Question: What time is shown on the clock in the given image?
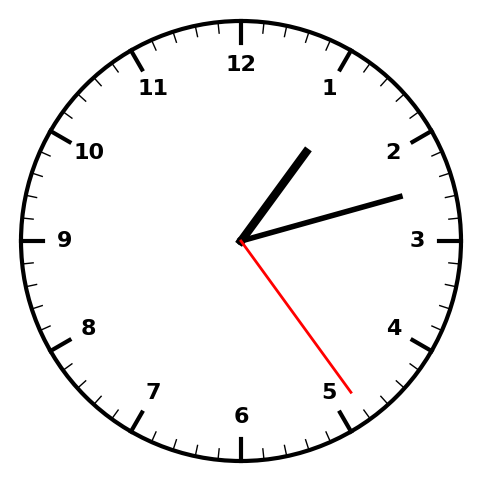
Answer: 01:12:24